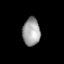
Tissue: lung
Cell type: Fibroblasts
Senescence score: 0.5616
Nuclear area (px): 477
Mean DAPI intensity: 160.117